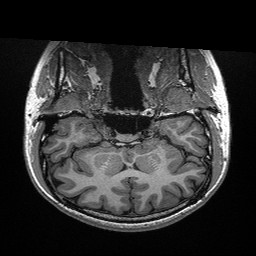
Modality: T1w
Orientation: sagittal
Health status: healthy
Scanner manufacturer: siemens
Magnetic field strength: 3 T
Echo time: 0.00298 s